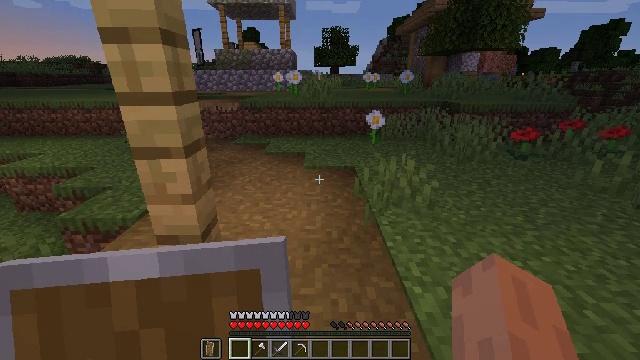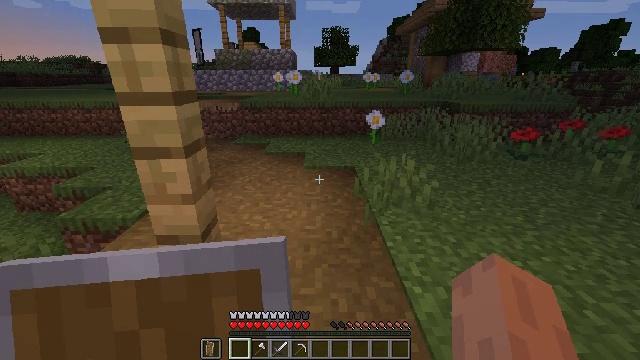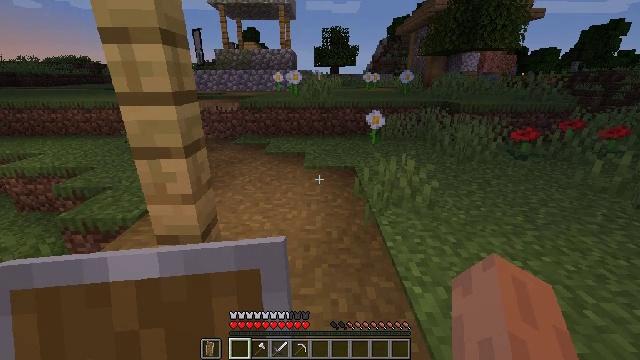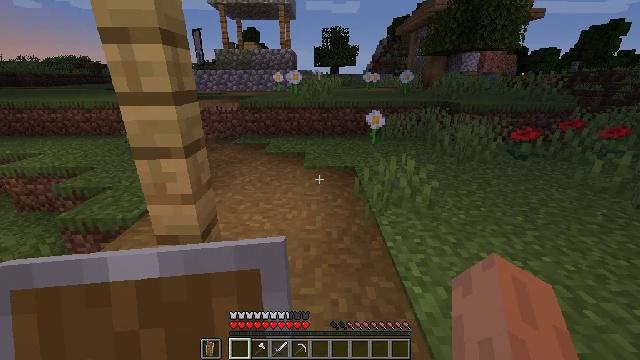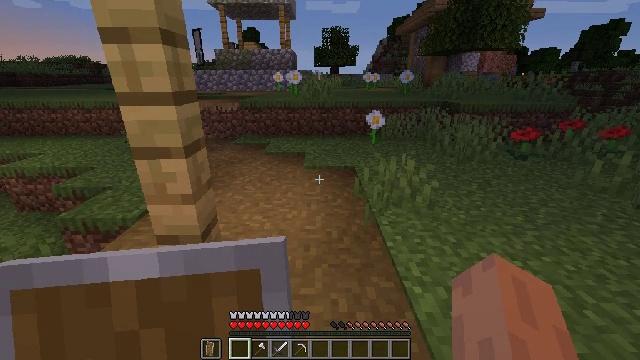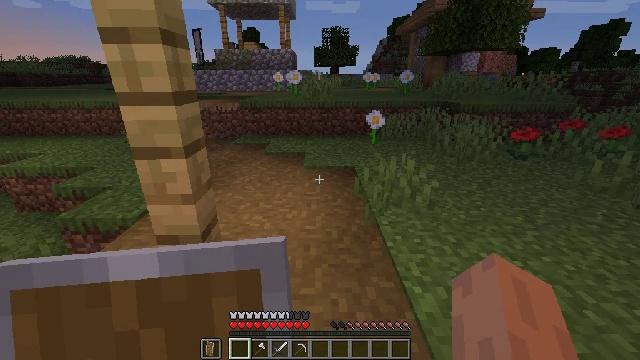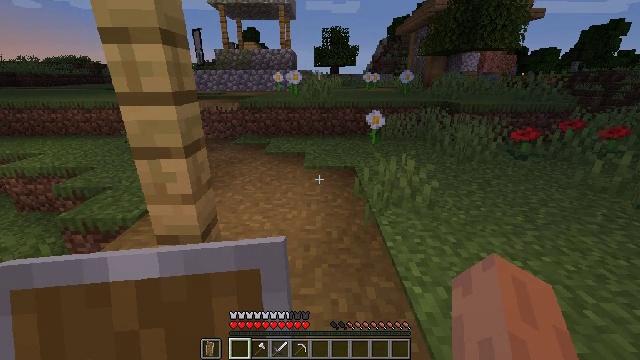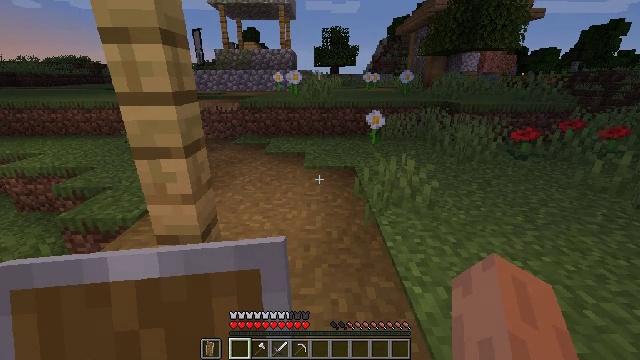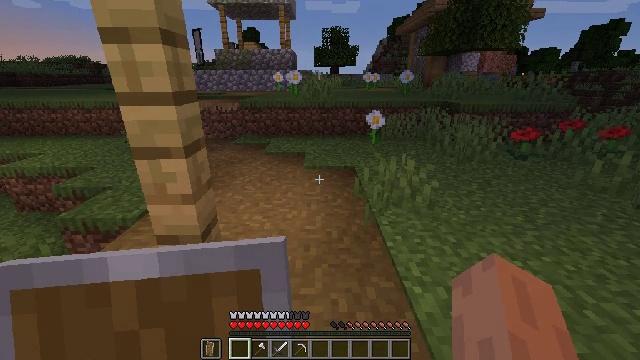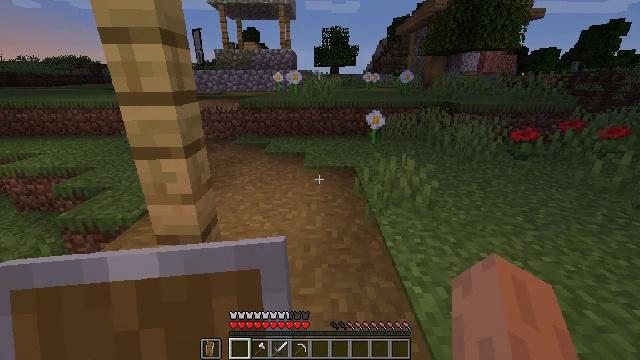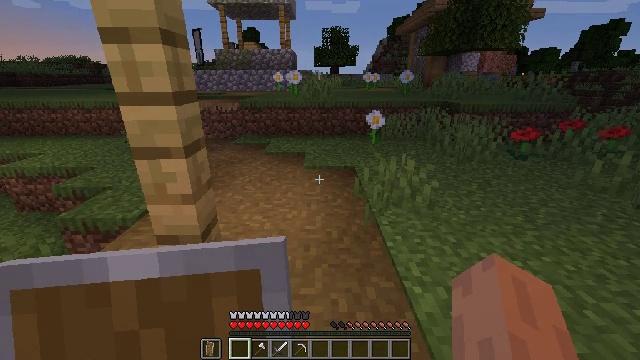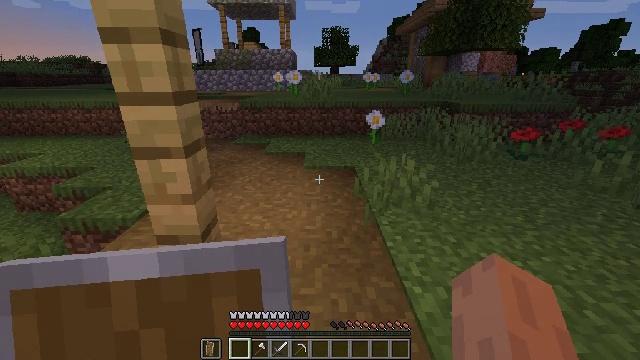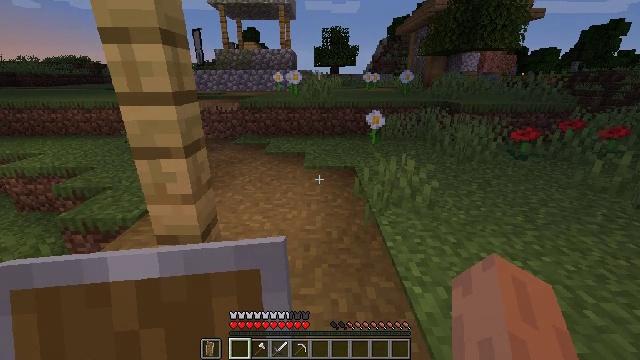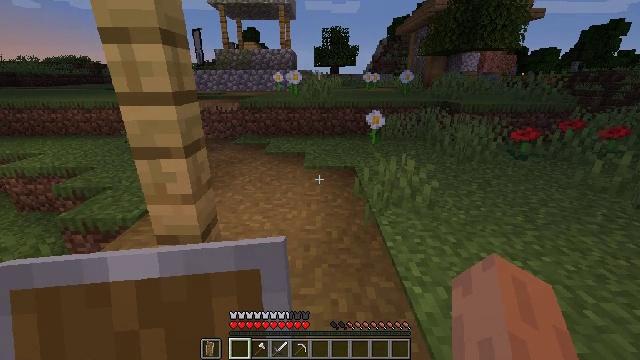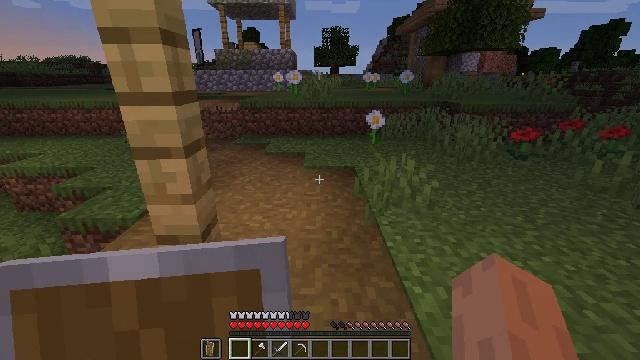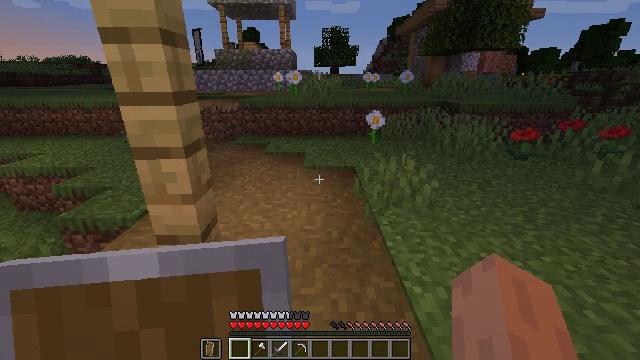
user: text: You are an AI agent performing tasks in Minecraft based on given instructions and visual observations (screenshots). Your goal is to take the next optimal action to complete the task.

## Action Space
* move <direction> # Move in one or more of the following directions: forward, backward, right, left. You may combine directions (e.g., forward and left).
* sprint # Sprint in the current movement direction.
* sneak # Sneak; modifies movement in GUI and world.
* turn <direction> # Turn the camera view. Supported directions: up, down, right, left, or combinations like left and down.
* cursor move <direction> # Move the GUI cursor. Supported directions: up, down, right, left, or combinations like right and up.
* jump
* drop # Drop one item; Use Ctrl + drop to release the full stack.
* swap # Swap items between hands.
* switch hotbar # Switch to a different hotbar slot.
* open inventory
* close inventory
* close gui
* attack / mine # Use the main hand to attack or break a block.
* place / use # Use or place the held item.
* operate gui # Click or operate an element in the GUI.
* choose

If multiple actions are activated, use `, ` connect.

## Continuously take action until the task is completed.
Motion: motion action
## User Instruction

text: craft item air
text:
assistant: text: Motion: no_op
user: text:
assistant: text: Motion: no_op
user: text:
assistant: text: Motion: no_op
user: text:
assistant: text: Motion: no_op
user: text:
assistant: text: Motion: no_op
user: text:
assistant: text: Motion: no_op
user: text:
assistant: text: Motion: no_op
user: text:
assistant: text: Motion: no_op
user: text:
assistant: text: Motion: no_op
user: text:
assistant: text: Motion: no_op
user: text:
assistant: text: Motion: no_op
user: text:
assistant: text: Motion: no_op
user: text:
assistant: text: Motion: no_op
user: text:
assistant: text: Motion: no_op
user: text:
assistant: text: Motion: no_op
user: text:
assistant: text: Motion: no_op
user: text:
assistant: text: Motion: no_op
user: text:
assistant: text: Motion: no_op
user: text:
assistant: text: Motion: no_op
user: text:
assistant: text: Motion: no_op
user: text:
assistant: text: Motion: no_op
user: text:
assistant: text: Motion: no_op
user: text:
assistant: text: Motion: no_op
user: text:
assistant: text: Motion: no_op
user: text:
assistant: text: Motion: no_op
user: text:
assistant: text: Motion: no_op
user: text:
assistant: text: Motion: no_op
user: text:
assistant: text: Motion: no_op
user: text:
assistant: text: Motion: no_op
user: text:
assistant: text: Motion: no_op